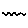
Label: zigzag